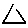
Label: triangle